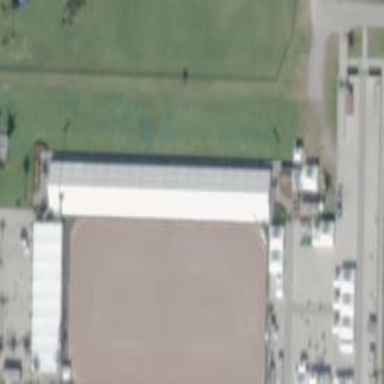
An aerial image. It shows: Fenced equestrian pitch with sandy surface for leisure activities.